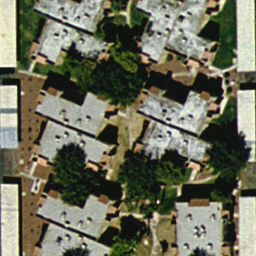
Label: residential